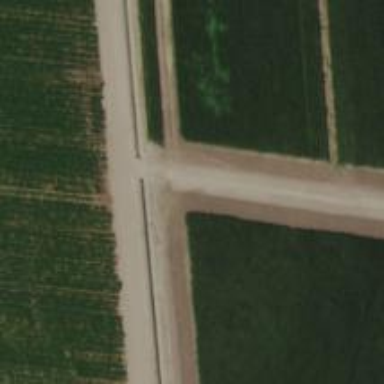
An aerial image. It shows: Irrigation culvert tunnel for service purposes.